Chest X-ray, PA view. Patient: 43 years old, sex F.
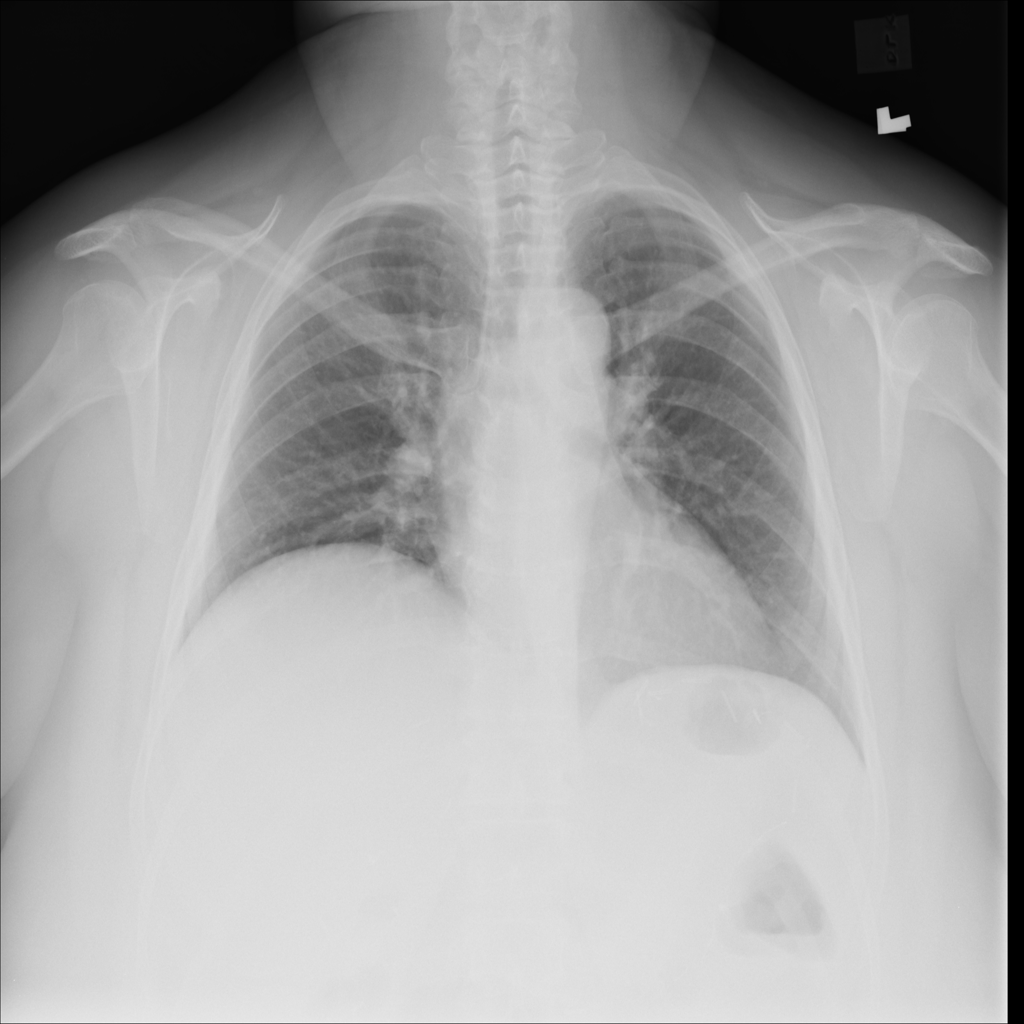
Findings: No Finding